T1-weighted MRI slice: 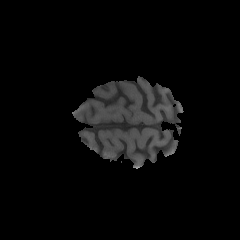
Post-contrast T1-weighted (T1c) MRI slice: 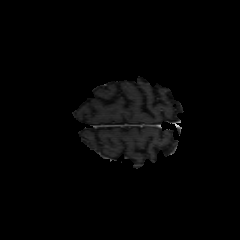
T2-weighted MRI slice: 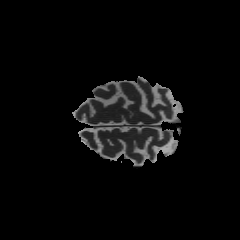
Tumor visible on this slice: no